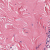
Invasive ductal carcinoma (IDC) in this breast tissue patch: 0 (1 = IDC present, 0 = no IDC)